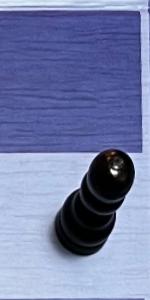
Label: Pawn_Black